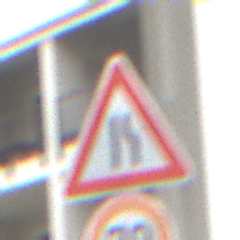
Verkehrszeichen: EinseitigVerengteFahrbahnRechts
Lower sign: Geschwindigkeit70
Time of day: Midday
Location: Outdoor (Urban)
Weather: Overcast
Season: NotSpecified
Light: Natural